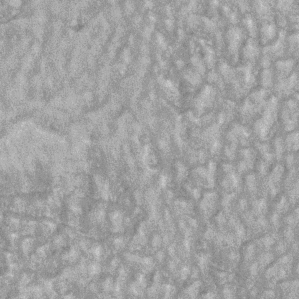
Label: frost